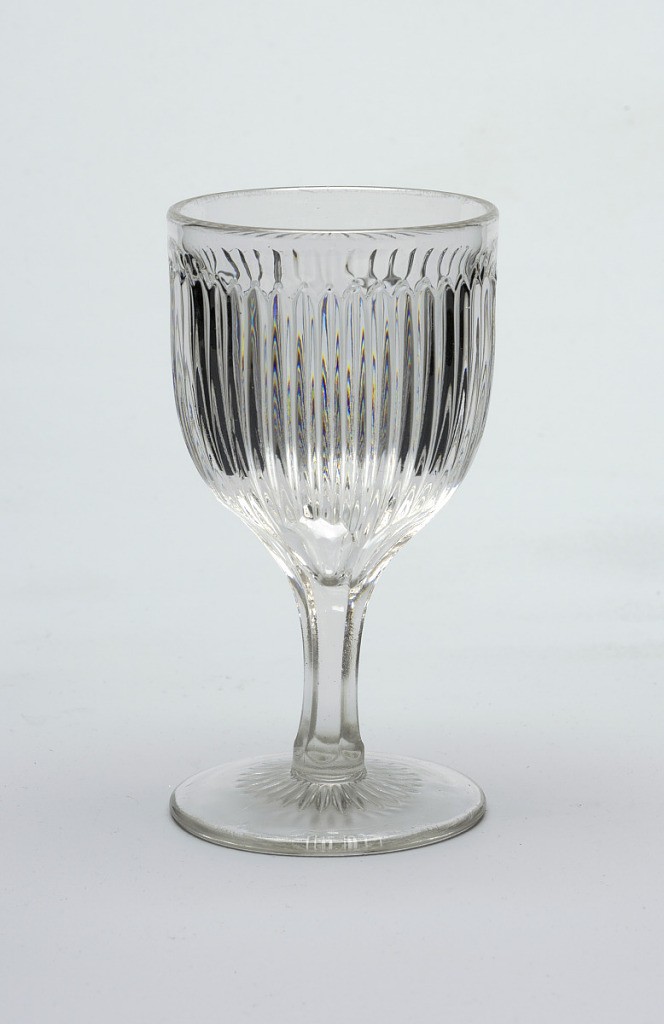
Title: Prism
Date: mid-19th century
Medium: Pressed glass
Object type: Goblet
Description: Series of vertical ridges on goblet.